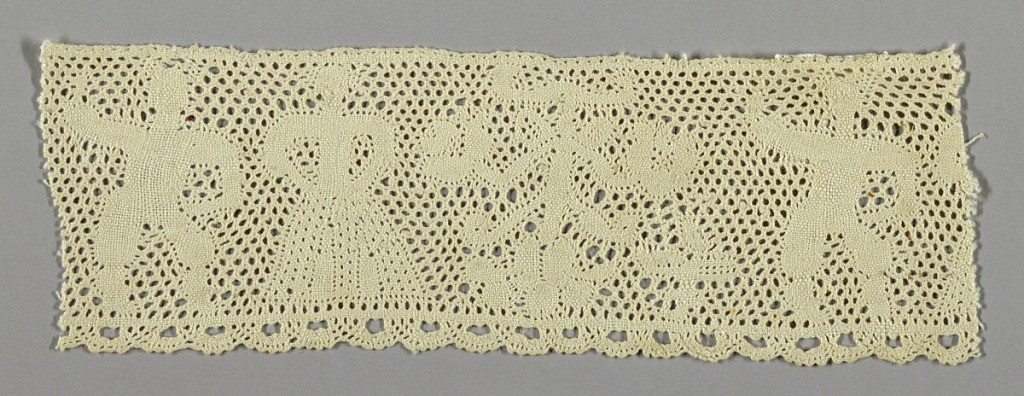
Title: Fragment
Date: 18th century
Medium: linen Technique: bobbin lace (Valenciennes ground)
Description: Band with human figures and blossoms.